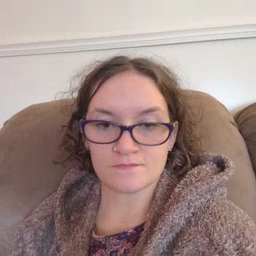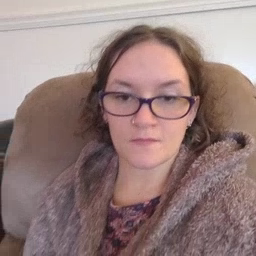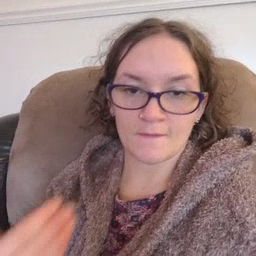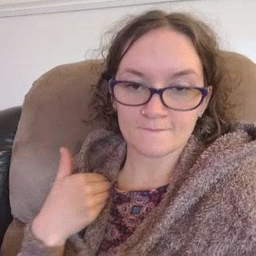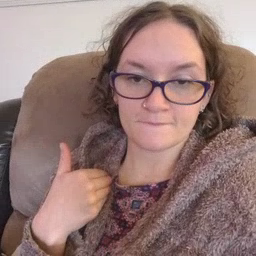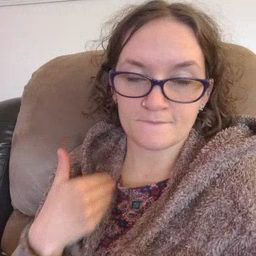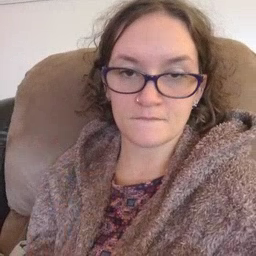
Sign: have